Question: I have 10 'UIImages'. When I click the 'UIButton' it displaying under 'UIScrollView. But I need to implement the'UIButton'like **Next**, if'UIButton'is clicked first time, it displays the first'UIImage', then after that, on click it displays next image. If I click the back button, the previous image should be displayed.

'''
int currentIndex = 0;
int MAX_COUNT;
NSMutableArray *imageName = [[NSMutableArray alloc] initWithObjects:
@"spices.jpg",
@"spice_powder.jpg",
@"turmeric.jpg",
@"whynani_img3.jpg",
@"spice_blends.jpg",
@"products1.png", nil];
currentIndex = currentIndex + 1;
if(currentIndex > MAX_COUNT) {
currentIndex = MAX_COUNT;
}
for (int i = 0; i<[imageName count]; i++ ) {
UIImageView *mmageView =
[[UIImageView alloc] initWithFrame:CGRectMake(200,200,350,350)];
[mmageView setImage:[UIImage imageNamed:[imageName objectAtIndex:i]]];
[self.view addSubview:mmageView];
}
'''
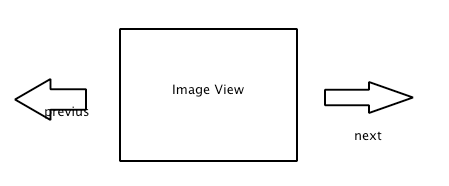
Answer: Declare a global and an 'int' in interface file
'''
UIImageView *imgView;
int index;
'''
In 'viewDidLoad:'
'''
index = 0;
imgView = [[UIImageView alloc] initWithFrame:CGRectMake(200,200,350,350)];
[imgView setImage:[UIImage imageNamed:[imageName objectAtIndex:index]]];
[self.view addSubView:imgView];
'''
In 'Next Button Action'
'''
-(void)nextButtonAction
{
++index;
[previousBtn setEnabled:YES];
if (index > [imageName count])
{
index = [imageName count] - 1;
[nextBtn setEnabled:NO];
}
[imgView setImage:[UIImage imageNamed:[imageName objectAtIndex:index]]];
}
'''
In 'Previous Button Action'
'''
-(void)previousButtonAction
{
--index;
[nextBtn setEnabled:YES];
if (index < 0)
{
index = 0;
[previousBtn setEnabled:NO];
}
[imgView setImage:[UIImage imageNamed:[imageName objectAtIndex:index]]];
}
'''